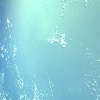
Label: water